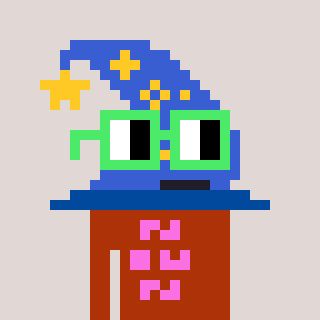
a pixel art character with square light green glasses, a wizard hat-shaped head and a hotbrown-colored body on a warm background